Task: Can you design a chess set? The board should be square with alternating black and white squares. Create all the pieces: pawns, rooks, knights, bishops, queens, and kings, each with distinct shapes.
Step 3889:
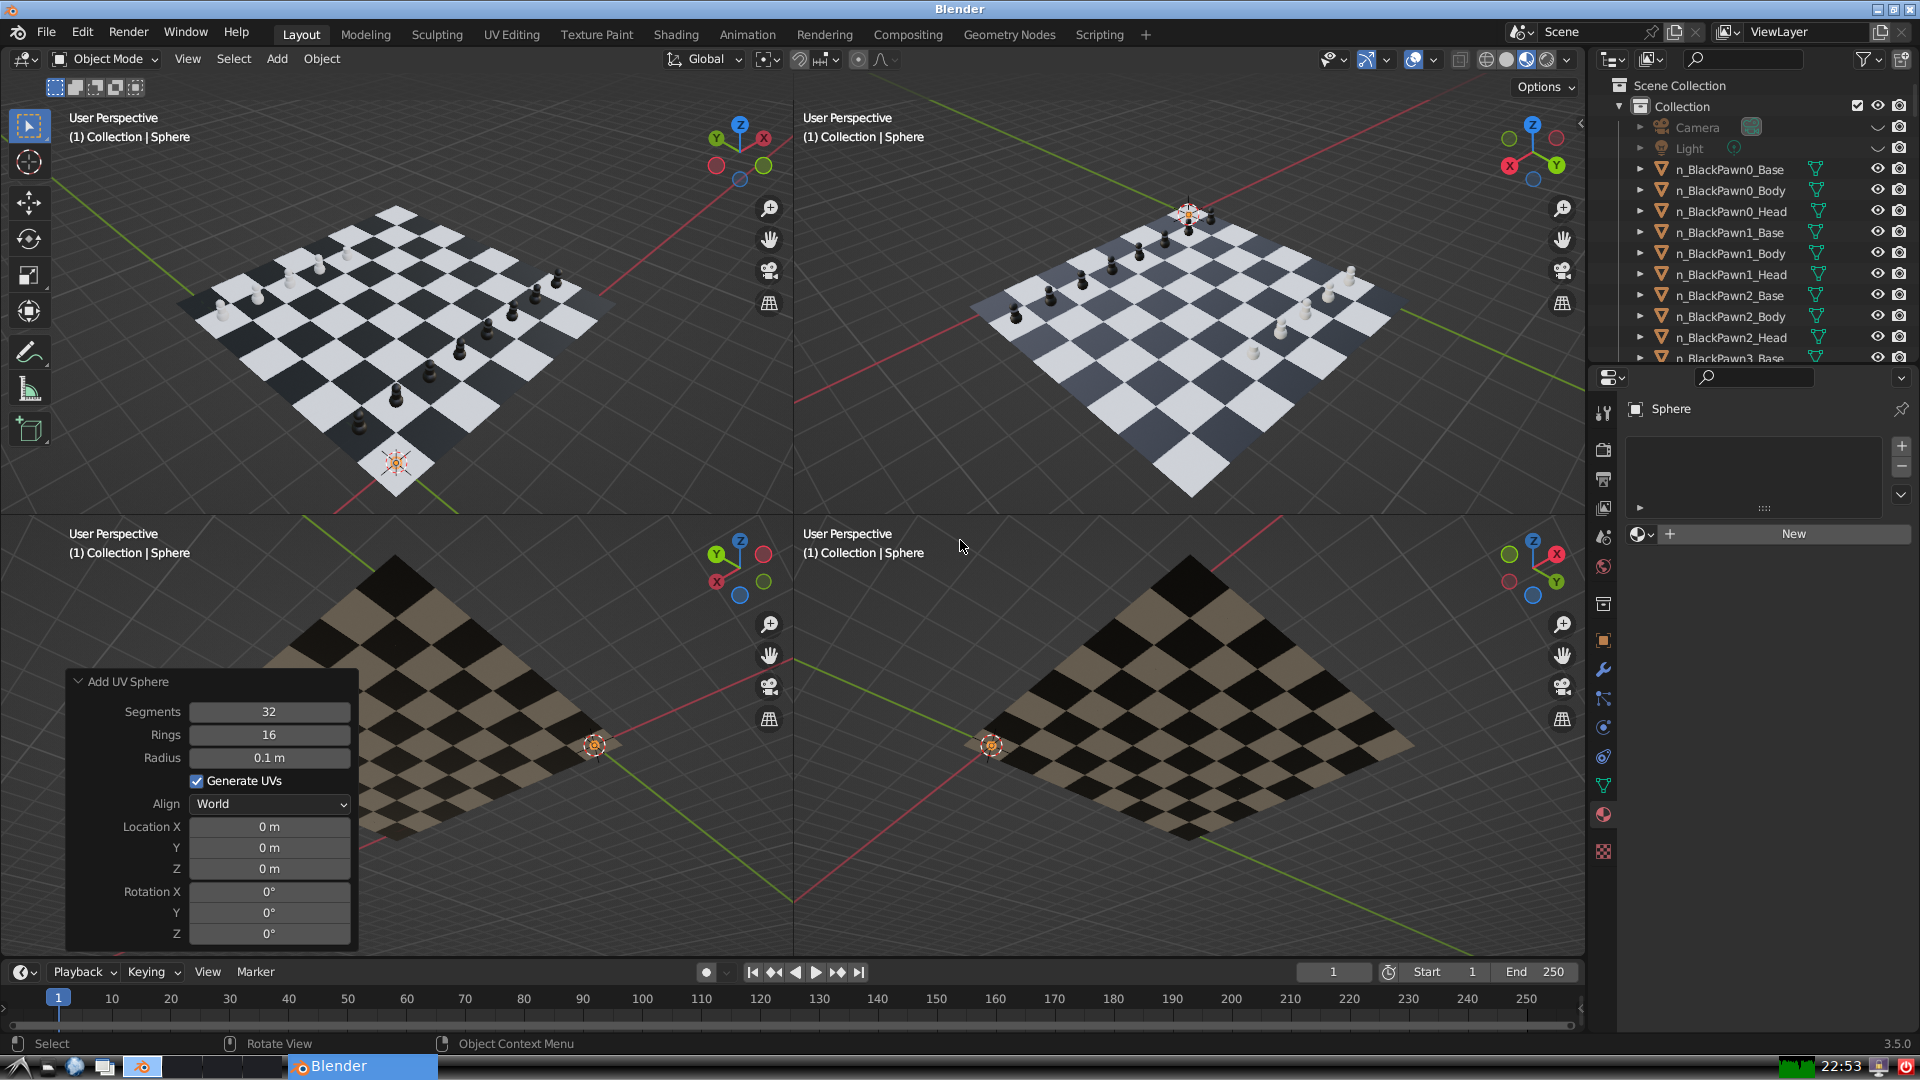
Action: {"key_press": ['Ctrl, Home']}